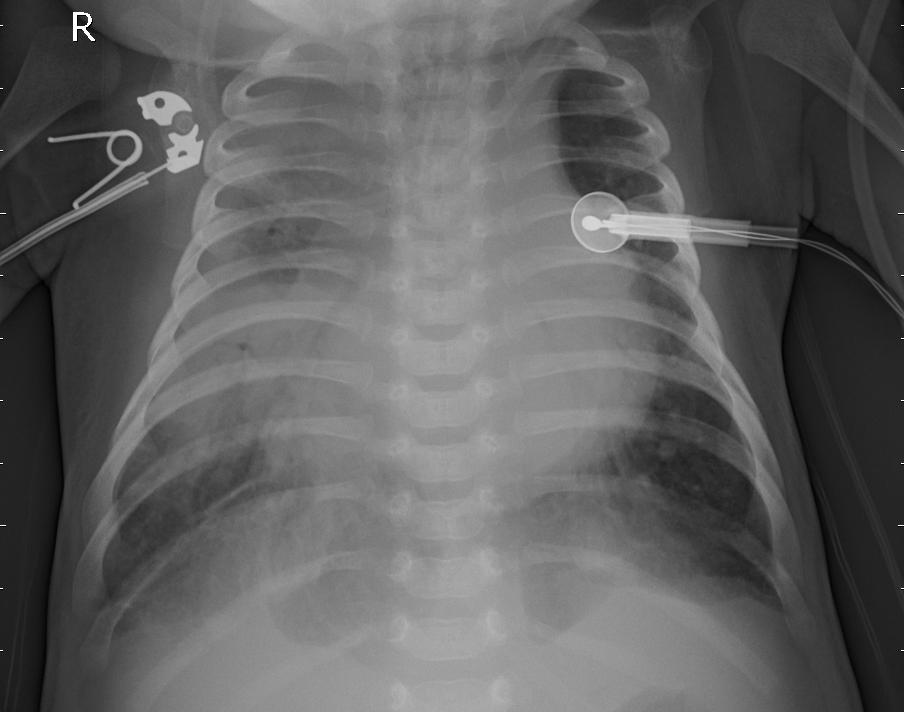
Diagnosis: PNEUMONIA